Question: I am new to R . I have a data frame(usr.query) with structure as shown below
[
Now I want to take text of each id and compare it to text of all the other id and and if there is a match, i want to append it to a new column say count of match.
'''
A0008 with A0043,A0065,A0082,B0018,B0026
A0043 with A0008,A0065,A0082,B0018,B0026
'''
Function to apply
'''
count_match = length(intersect(unlist(strsplit(query1," ")),unlist(strsplit(query2," "))))
'''
The query 1 here is text of A0008 and query 2 is text of A0043,A0065,A0082,B0018,B0026
I tried the suggested solution and here is the result.
<URL>
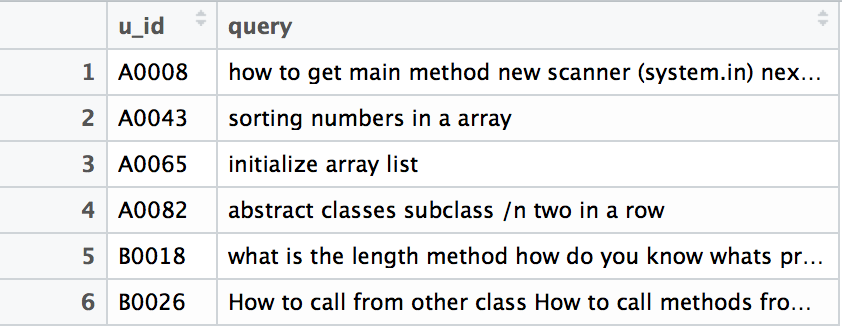
Answer: No loops are necessary; you'll usually find that's the case in R, because it's really good at utilizing vectorized operations. In this case, you can get the necessary combinations with 'combn', and then make the 'match_count' column by subsetting the original data.frame with the combinations of the new one, and testing for equality. Adding zero changes the values from Boolean to numeric (use 'as.integer', if you prefer).
'''
# assemble sample data
df <- data.frame(id = 1:5, text = c('apple', 'mango', 'apple', 'apple', 'mango'))
# make combinations
df2 <- as.data.frame(t(combn(df$id, 2)))
# add names
names(df2) <- c('main_id', 'compared_to_id')
# test for match
df2$match_count <- (df[df2$main_id, 'text'] == df[df2$compared_to_id, 'text']) + 0
'''
The result:
'''
> df2
main_id compared_to_id match_count
1 1 2 0
2 1 3 1
3 1 4 1
4 1 5 0
5 2 3 0
6 2 4 0
7 2 5 1
8 3 4 1
9 3 5 0
10 4 5 0
'''